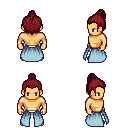
a pixel art fantasy rpg character, male body template, human, tanned skin, overskirt, white pants, brunette short topknot hairstyle, four views (front, back, left, right), 2x2 character sprite sheet, small pixel art, hard edges, no anti-aliasing